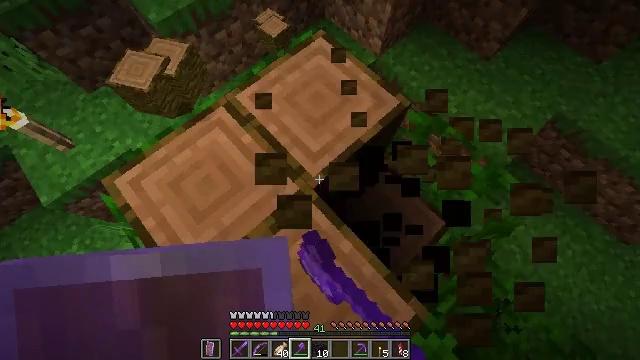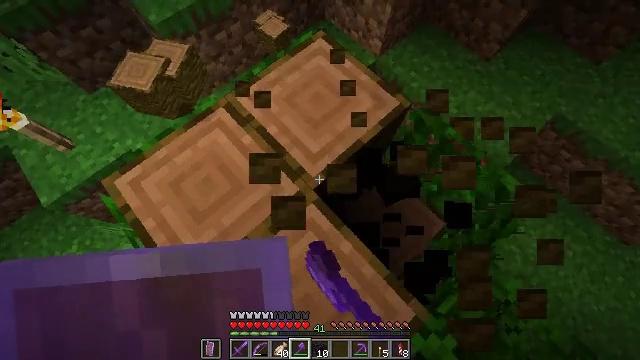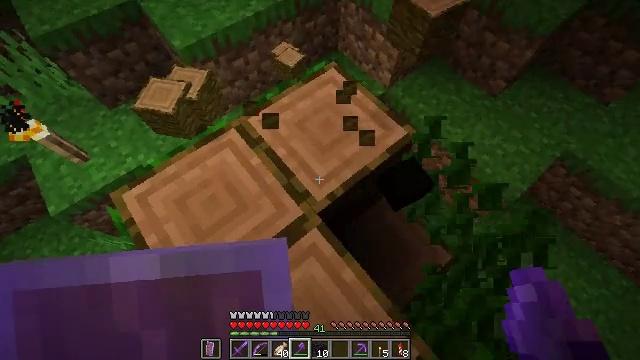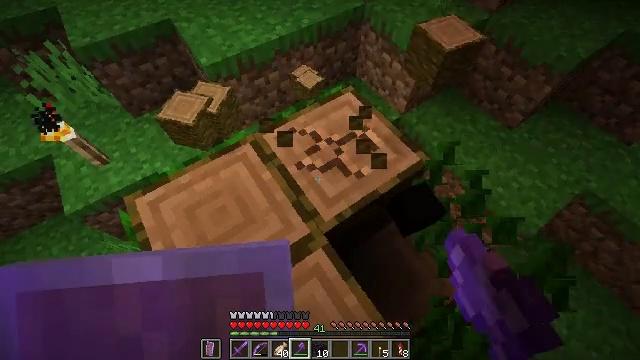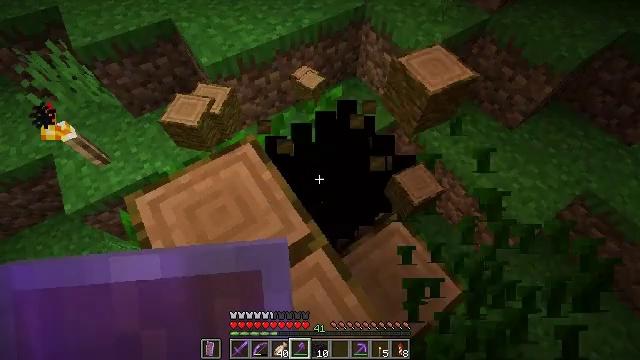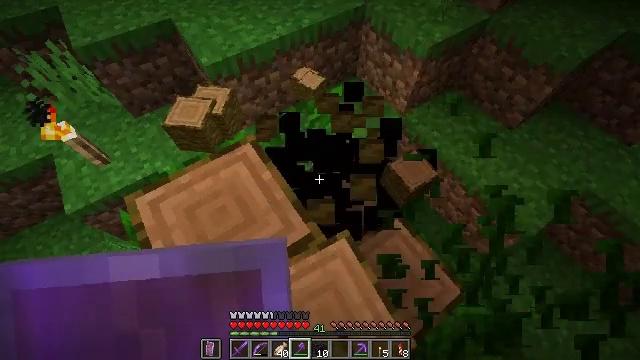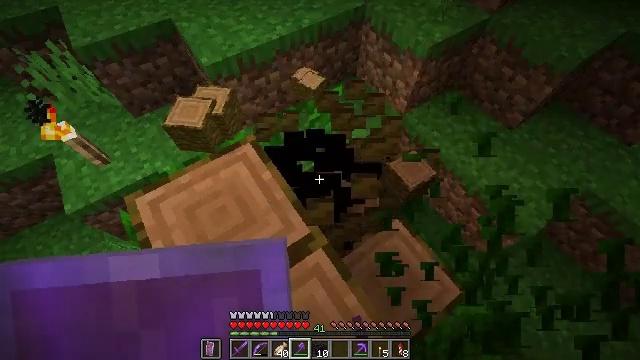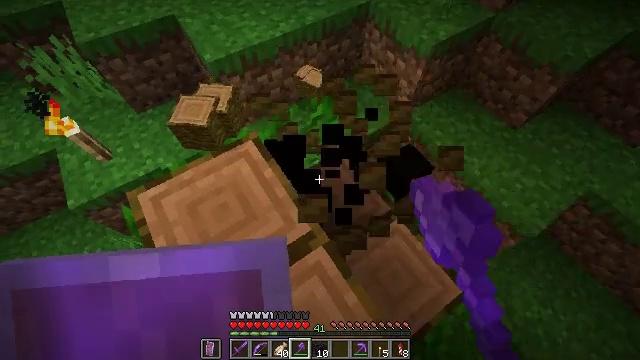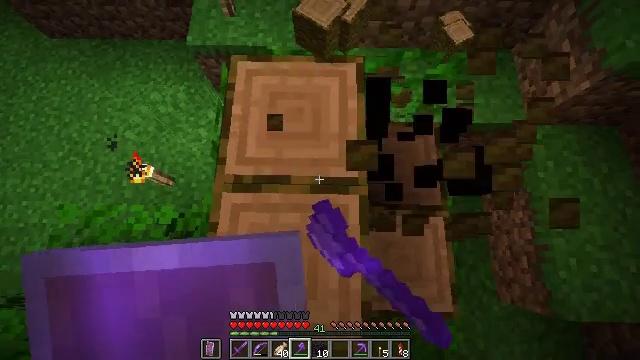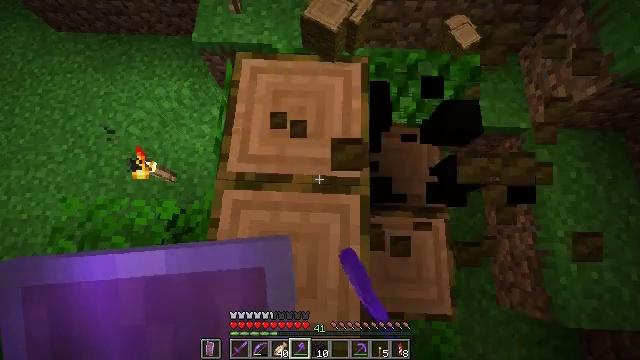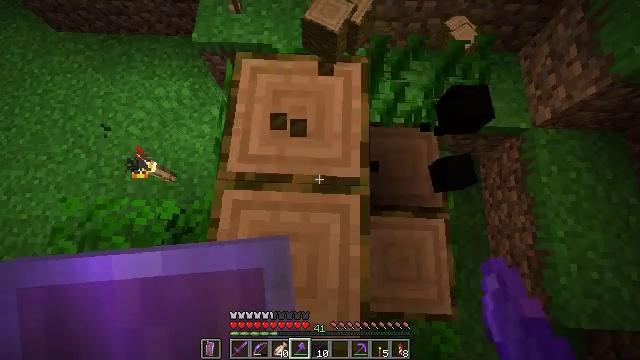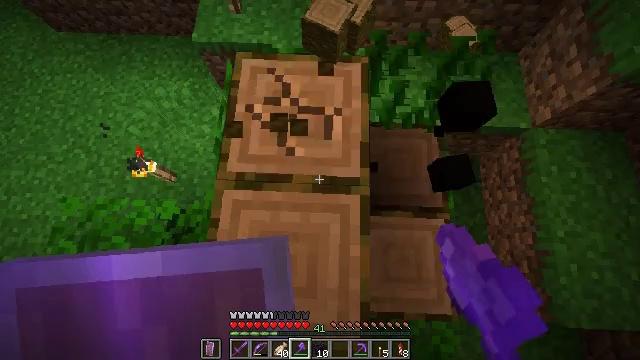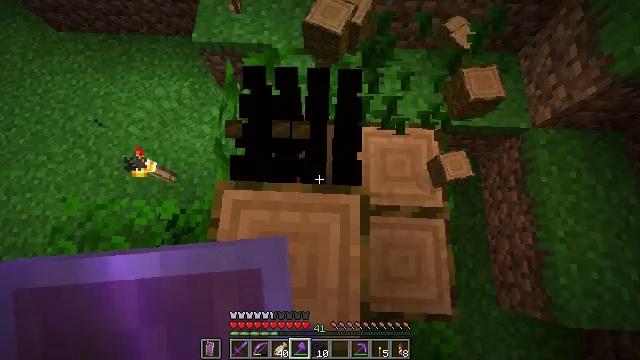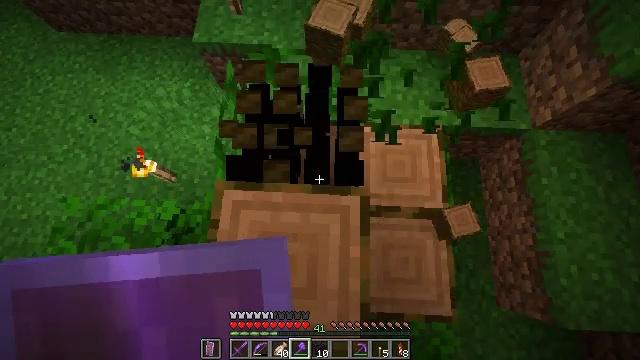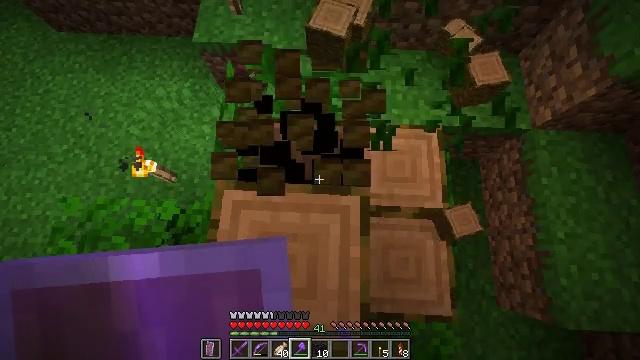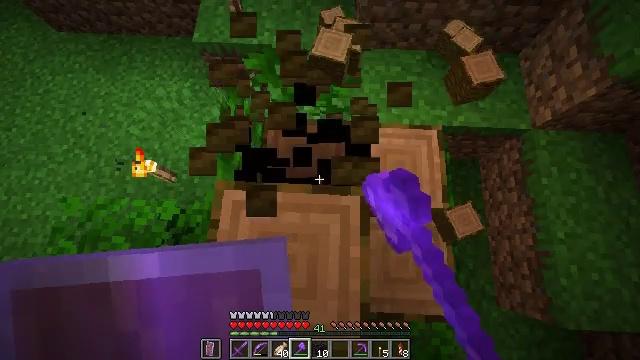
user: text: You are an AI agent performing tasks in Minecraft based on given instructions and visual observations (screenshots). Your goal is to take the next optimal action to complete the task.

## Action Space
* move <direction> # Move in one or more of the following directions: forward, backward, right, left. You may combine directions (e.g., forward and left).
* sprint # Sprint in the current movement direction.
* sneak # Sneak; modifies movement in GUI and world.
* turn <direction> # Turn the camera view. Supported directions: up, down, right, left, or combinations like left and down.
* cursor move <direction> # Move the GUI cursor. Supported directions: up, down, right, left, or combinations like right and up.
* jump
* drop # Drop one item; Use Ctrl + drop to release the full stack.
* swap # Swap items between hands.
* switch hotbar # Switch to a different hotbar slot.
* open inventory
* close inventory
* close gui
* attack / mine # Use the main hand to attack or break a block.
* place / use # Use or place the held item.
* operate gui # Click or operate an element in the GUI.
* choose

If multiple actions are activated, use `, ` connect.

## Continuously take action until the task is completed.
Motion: motion action
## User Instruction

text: Break the jungle log to gather wood.
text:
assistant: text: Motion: attack / mine
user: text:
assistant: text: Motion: turn left and up, attack / mine
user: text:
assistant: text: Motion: turn left and up, attack / mine
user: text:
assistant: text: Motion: attack / mine
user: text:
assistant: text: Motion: attack / mine
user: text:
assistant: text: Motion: attack / mine
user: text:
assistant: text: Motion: attack / mine
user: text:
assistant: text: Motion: turn left and down, attack / mine
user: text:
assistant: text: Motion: turn left, attack / mine
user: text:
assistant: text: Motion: attack / mine
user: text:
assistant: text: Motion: attack / mine
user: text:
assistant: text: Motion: attack / mine
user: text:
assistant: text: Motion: attack / mine
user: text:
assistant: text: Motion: attack / mine
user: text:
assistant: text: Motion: attack / mine
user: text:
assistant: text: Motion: attack / mine
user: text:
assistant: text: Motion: attack / mine
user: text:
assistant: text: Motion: attack / mine
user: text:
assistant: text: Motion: turn down, attack / mine
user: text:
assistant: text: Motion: turn right and down, attack / mine
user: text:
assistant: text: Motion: attack / mine
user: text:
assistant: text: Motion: attack / mine
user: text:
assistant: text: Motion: attack / mine
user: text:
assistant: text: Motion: turn right and up, attack / mine
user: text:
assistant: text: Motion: turn right and up, attack / mine
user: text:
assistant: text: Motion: turn right and up, attack / mine
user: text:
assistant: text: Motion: turn right and up, attack / mine
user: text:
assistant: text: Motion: turn right and up, attack / mine
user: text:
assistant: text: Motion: attack / mine
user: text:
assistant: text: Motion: turn left and up, attack / mine